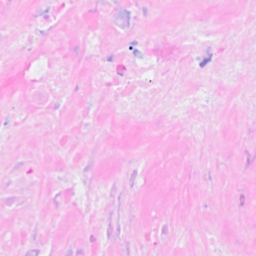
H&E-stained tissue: Breast